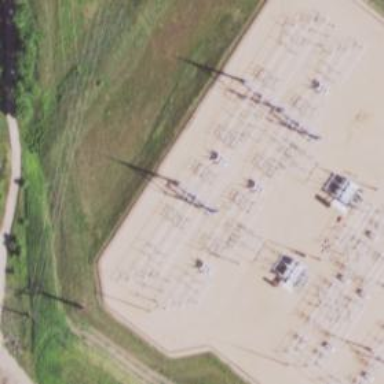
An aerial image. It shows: Switch used for power control.